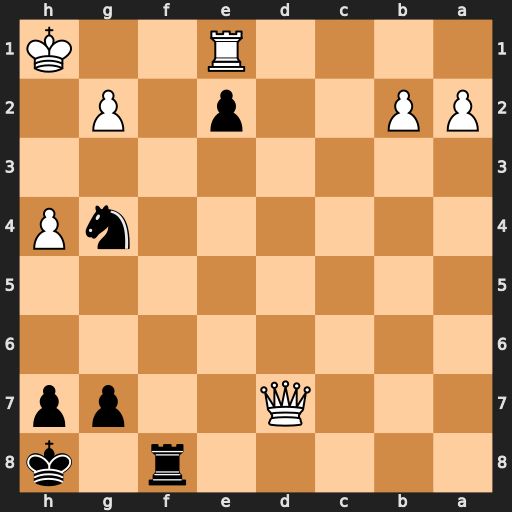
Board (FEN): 5r1k/3Q2pp/8/8/6nP/8/PP2p1P1/4R2K
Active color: b
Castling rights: -
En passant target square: -
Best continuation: Rf1+ Rxf1 exf1=Q#